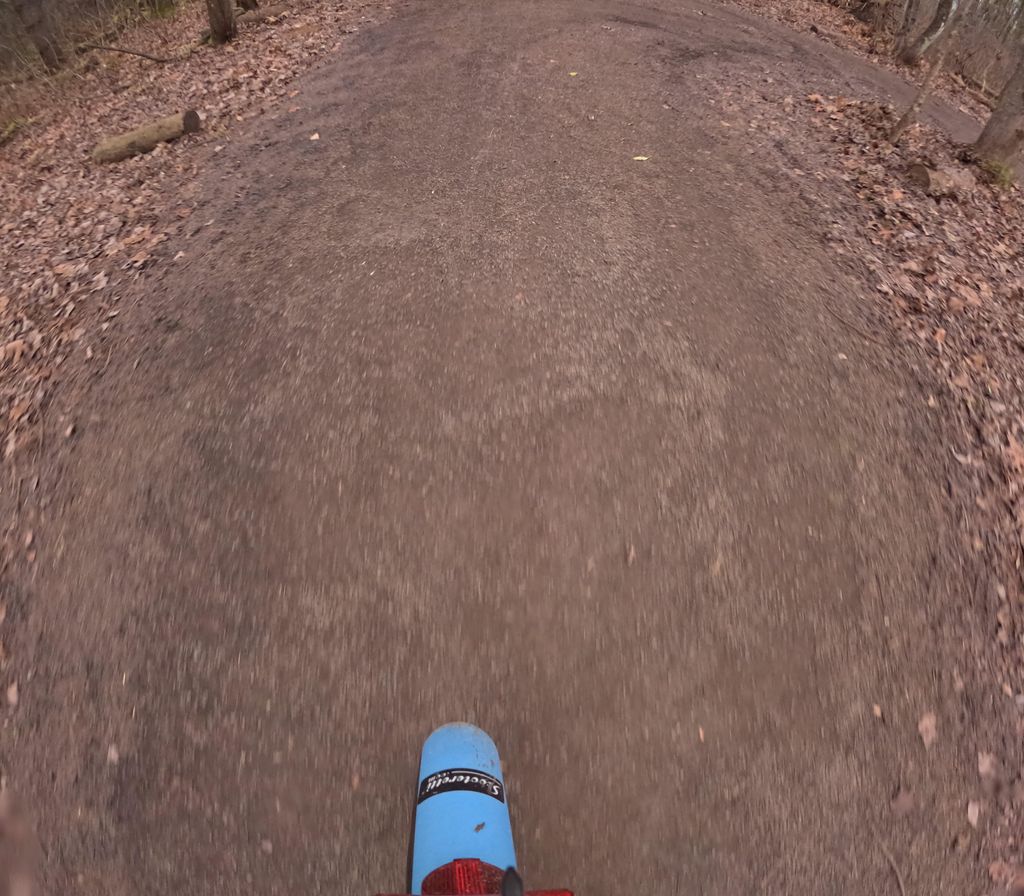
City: ottawa-gatineau